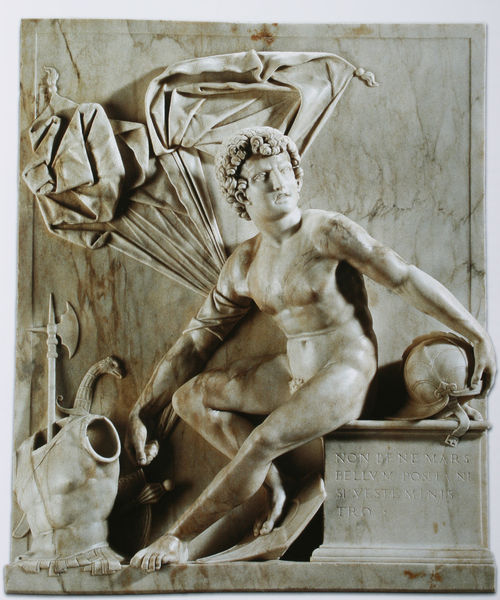
Titel: Mars, von Venus besiegt
Künstler: Antonio Lombardo
Standort: Modena
Institution: Galleria Estense
Schlagwörter: akt, fuß, gott, held, kampf, kämpfer, körper, mann, nackt, nackter, umhang, vogel, weiß, sitzen, brust, grau, hell, marmor, schwarz, säule, blick, tuch, arm, falten, gesicht, mensch, sockel, stein, wind, figur, gewand, haare, mantel, sitzend, stoff, lippen, locken, engel, krug, skulptur, statue, relief, bein, brüste, schrift, bank, krieg, muskeln, inschrift, sitzt, nabel, plastik, platte, podest, junge, scham, strauß, foto, photographie, muskulös, nacktheit, schild, gefäß, panzer, antike, knabe, denkmal, barfuß, schwert, text, waffen, soldat, waffe, helm, pfau, mythologie, rüstung, rom, photo, römer, entspannt, brustpanzer, harnisch, jüngling, sarg, grab, axt, antik, griechisch, krieger, greif, hellebarde, klassik, mars, grieche, kannen, quadrat, schnitzen, quasten, römisch, grabmal, mamor, relieff, klassisch, latein, grichisch, grichenland, blick7, jnge, kriegsgott, lanzer, waffee